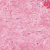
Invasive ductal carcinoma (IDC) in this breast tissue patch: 0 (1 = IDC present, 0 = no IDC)